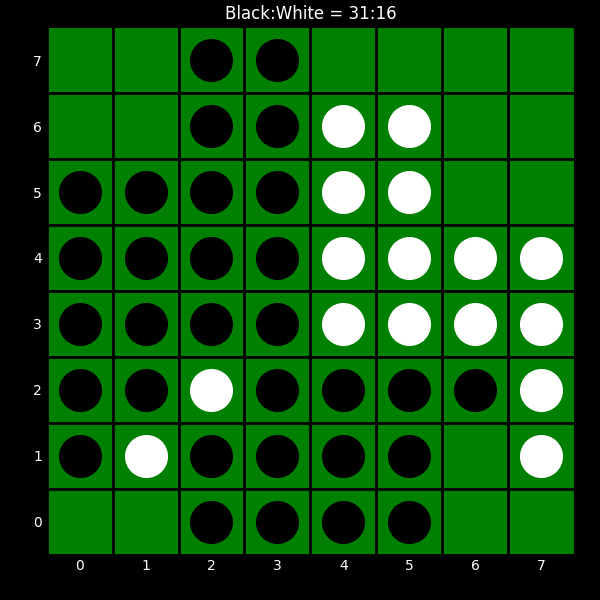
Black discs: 31
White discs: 16